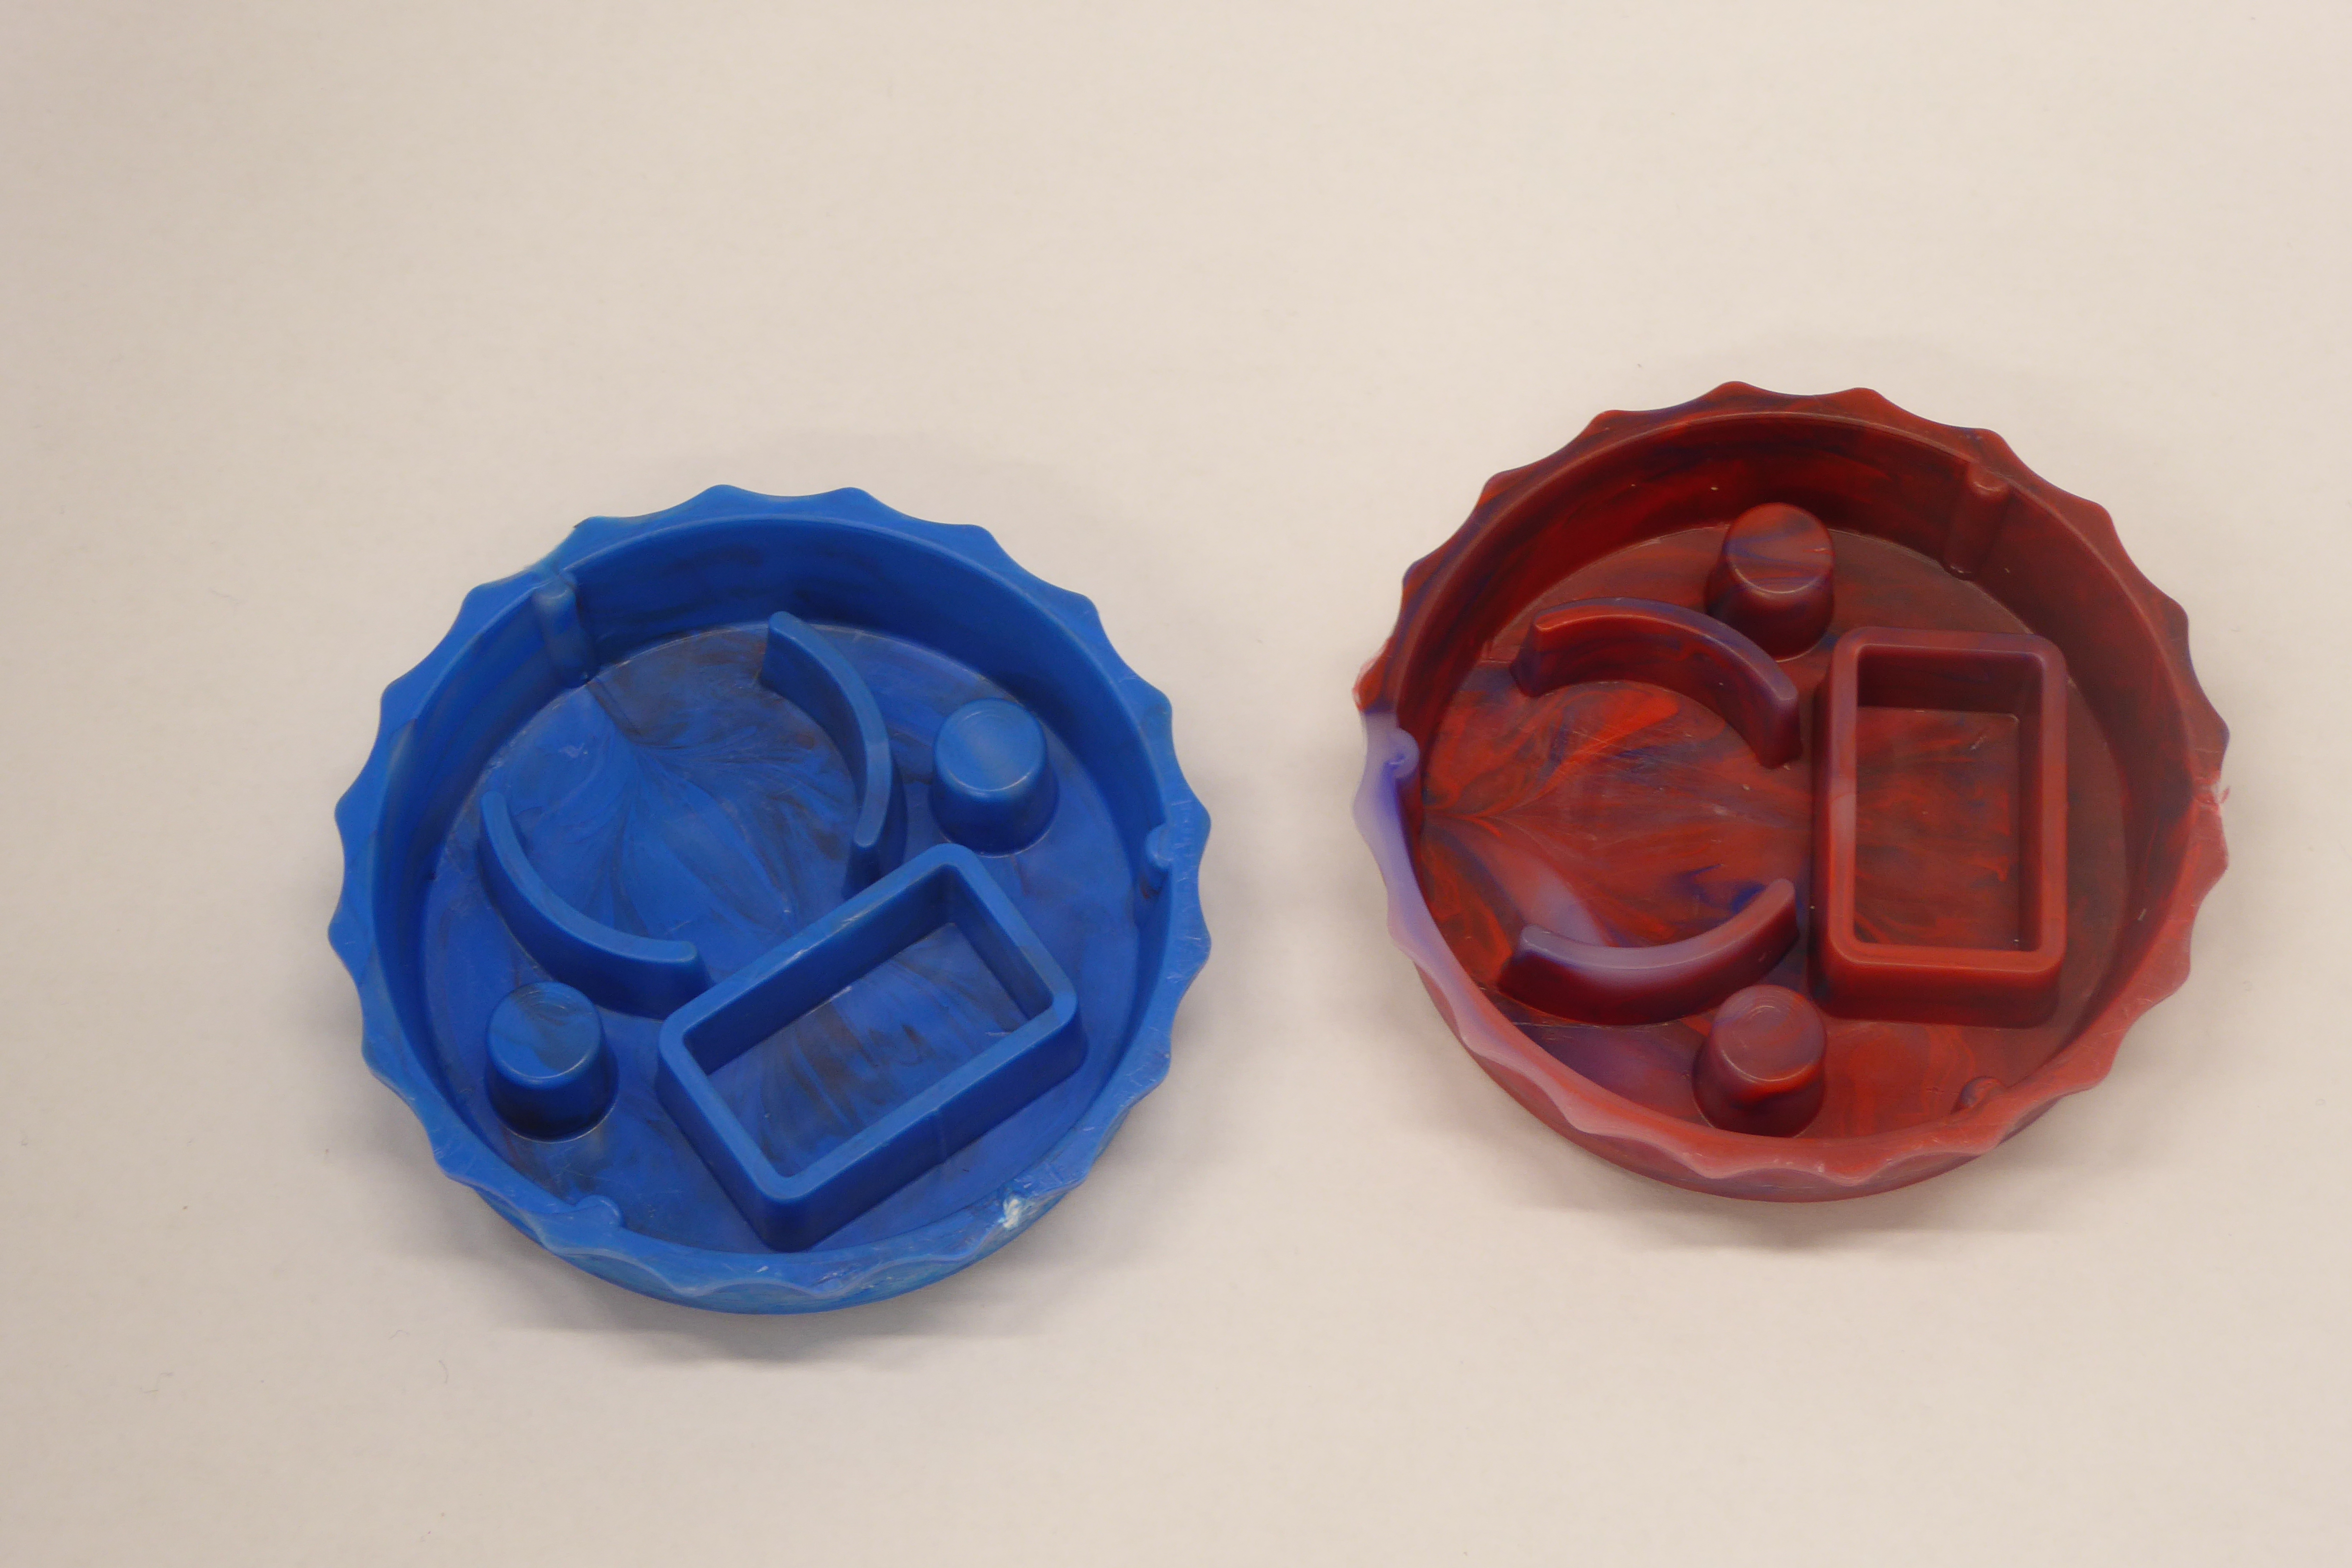
Label: Bottle Opener - Cover